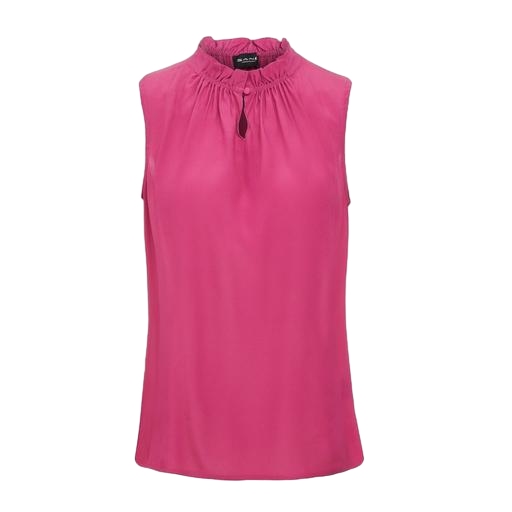
high-neck top, pleat-neck top, pink mock neck sleeveless top, white background